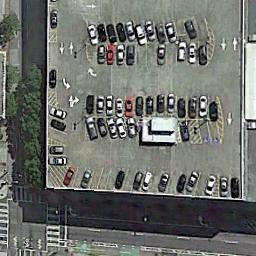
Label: parking_lot